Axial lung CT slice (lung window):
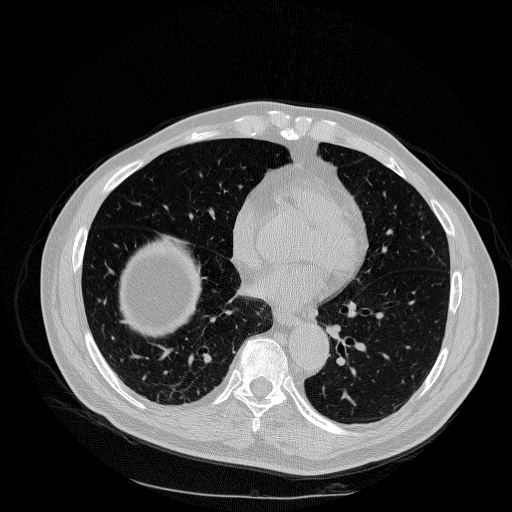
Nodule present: no